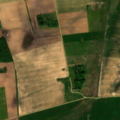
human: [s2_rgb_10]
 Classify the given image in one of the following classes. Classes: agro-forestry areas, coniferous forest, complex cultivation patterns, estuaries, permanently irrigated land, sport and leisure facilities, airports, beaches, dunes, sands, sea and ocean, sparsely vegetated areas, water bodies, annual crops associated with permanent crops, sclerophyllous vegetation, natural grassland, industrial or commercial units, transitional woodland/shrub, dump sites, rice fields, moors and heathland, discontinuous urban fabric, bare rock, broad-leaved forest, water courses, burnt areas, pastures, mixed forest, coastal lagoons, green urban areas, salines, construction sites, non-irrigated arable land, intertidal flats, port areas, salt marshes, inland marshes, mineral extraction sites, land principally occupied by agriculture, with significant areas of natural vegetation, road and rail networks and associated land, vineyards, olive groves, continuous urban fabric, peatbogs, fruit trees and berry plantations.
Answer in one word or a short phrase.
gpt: non-irrigated arable land